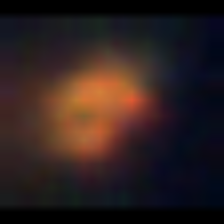
Taxon: NanoPlankton
Group: Other